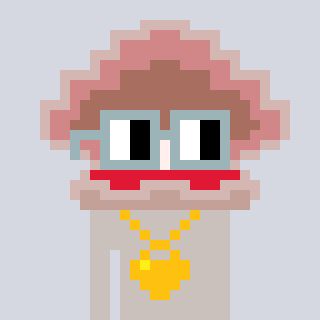
a pixel art character with square dark gray glasses, a oyster-shaped head and a foggrey-colored body on a cool background